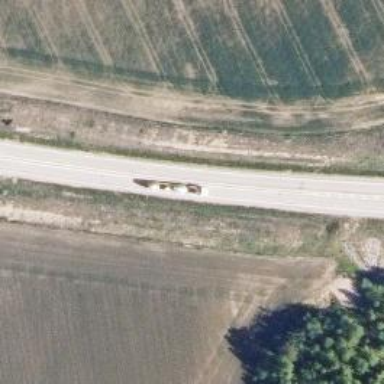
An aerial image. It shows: Asphalt motorroad with trunk classification.